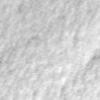
Label: no_change